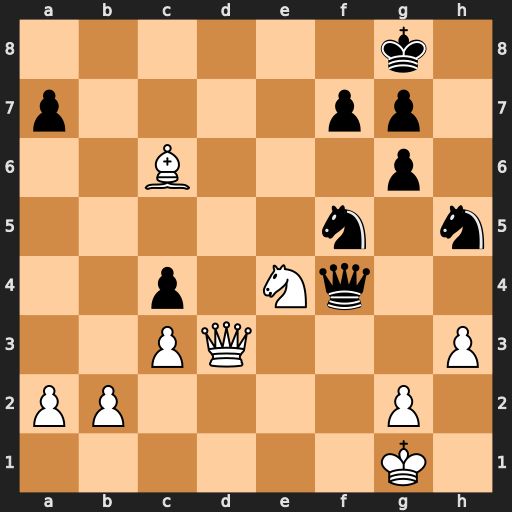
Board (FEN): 6k1/p4pp1/2B3p1/5n1n/2p1Nq2/2PQ3P/PP4P1/6K1
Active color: w
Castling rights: -
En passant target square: -
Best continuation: Qd8+ Kh7 Ng5+ Qxg5 Qxg5